Interaction volume radius: 5 \u00c5
Interaction volume height: 15 \u00c5
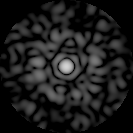
Disorder parameter: 0.8447